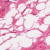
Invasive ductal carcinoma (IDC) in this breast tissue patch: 0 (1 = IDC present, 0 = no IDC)